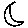
Label: moon